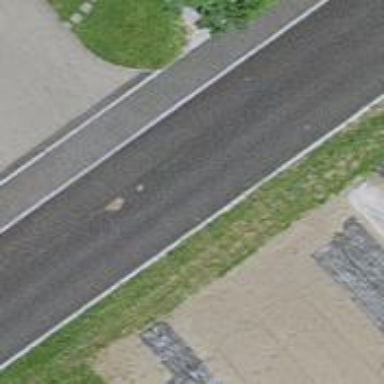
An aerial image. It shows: Residential road with asphalt surface. There is sidewalk on the left side.